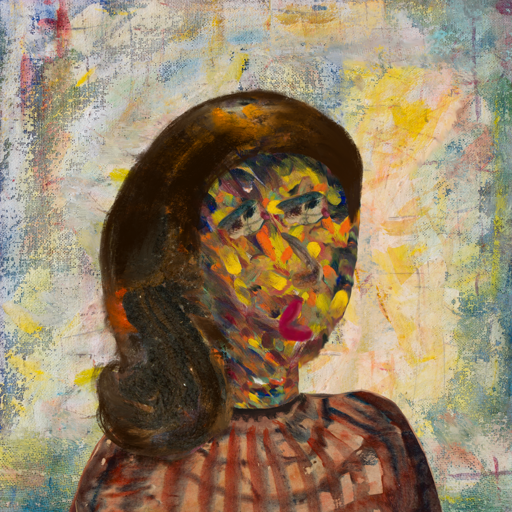
Background: Irani, Head And Neck Side: An_Impression, Face Side: Pipe, Bust: Orphan, Hair Side: Gypsy_Queen, Head Accessory: Blank, Second Necklace: Blank, Necklace: Blank, Baby: Blank